Question: So, I have been asked to rephrase my question post. I actually thought it would make sense if I shared a picture of what I need to accomplish. My apologies for not knowing the format. But anywho ...
:
I have a spreadsheet file and a user enters a value in a specific cell (see picture below). I want that value be stored along with the current date in a two dimensional array.

This code is
(1) Using a PropertiesService to store a value globally
(2) Accepting user input in H3 cell and is updating J3 cell with a date of format mm/dd and appending the user input. For e.g., if user inputs 4 in H3 and current date is 8/29/2019, then J3 will display "8/29::4"
(3) This code also adds a comment with the above value in H3
(1) When I try to declare an array in the onEdit function and attempt to write something into it, it is spitting this error:
'''
var scriptProperties = PropertiesService.getScriptProperties();
scriptProperties.setProperty('i', 0);
function onEdit(e){
if (e.range.getA1Notation() == "H3")
{
var difference = isNaN(e.value) ? 0 : Number(e.value);
var date = (new Date());
var monthValue = date.getMonth();
var dateValue = date.getDate();
var wholeValues = [];
monthValue = monthValue+1;
dateValue = dateValue-1;
var logTimestamp = monthValue+"/"+dateValue;
e.range.getSheet().getRange("J3").setValue(logTimestamp+"::"+difference+";");
e.range.setNote(logTimestamp+"::"+difference+";");
var arrayIndex = Number(scriptProperties.getProperty('i'));
wholeValues[arrayIndex].push("Sample Data");
arrayIndex = arrayIndex + 1;
Logger.log("wholeValues size is " +wholeValues.length);
}
}
'''
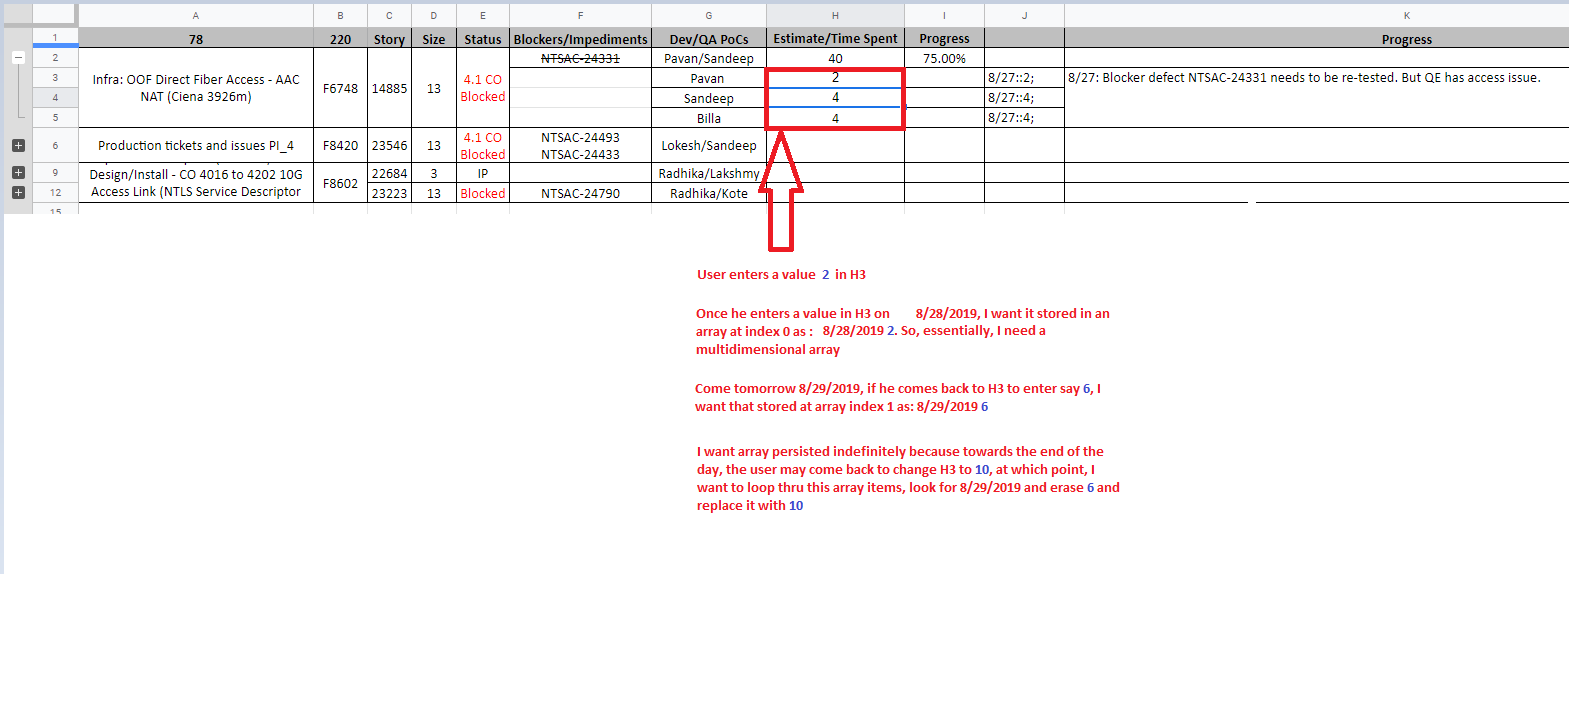
Answer: ### Issues:
- 'wholeValues'- 'wholeValues'- 'i''"0"'- 'wholeValues[0]''undefined''undefined''.push''Cannot read property 'push' of undefined'
### Solution:
Different approaches can be made:
1. Create a object dateObj with value {date1:value1,date2:value2,...} and store it in properties as a string.
2. Set the datestring itself as a key to properties. Here each property is object containing {date:value}
3. You can save the array in a log sheet.
### Snippet:
'''
/*var scriptProperties = PropertiesService.getScriptProperties();
scriptProperties.setProperty('i', 0);*/ //Removed from global scope
function onEdit(e){
if (e.range.getA1Notation() == "H3")
{
/* Rest of your code*/
e.range.setNote(logTimestamp+"::"+difference+";");
var scriptProperties = PropertiesService.getScriptProperties();
var dateObjStr = scriptProperties.getProperty('dateObj');
var dateObj = dateObjStr ? JSON.parse(dateObjStr) : {};
var dateStr = Utilities.formatDate(date, e.source.getSpreadsheetTimeZone(), "YYYY-MM-dd");
dateObj[dateStr] = difference;//{"2019-08-28": 6}
scriptProperties.setProperty('dateObj', JSON.stringify(dateObj));
}
}
'''
### Snippet#2:
'''
var scriptProperties = PropertiesService.getScriptProperties();
var dateStr = Utilities.formatDate(date, e.source.getSpreadsheetTimeZone(), "YYYY-MM-dd");
scriptProperties.setProperty(dateStr, difference);
var dateVal = scriptProperties.getProperty(dateStr) || 0; //Retrieval
'''
### Snippet#3:
'''
var dateStr = Utilities.formatDate(date, e.source.getSpreadsheetTimeZone(), "YYYY-MM-dd");
e.source.getSheetByName('LogSheet').appendRow([dateStr, difference]);
'''
### References:
- <URL>> Properties value size 9kB / val
Properties total storage 500kB / property store
Properties read/write 50,000 - 500,000/ day- <URL>